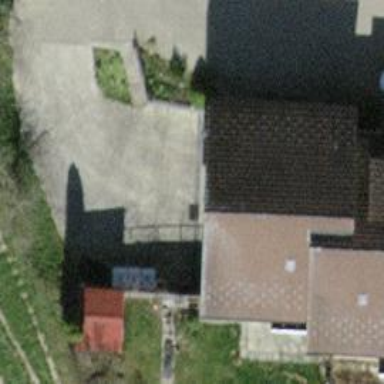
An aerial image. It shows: Part of building.